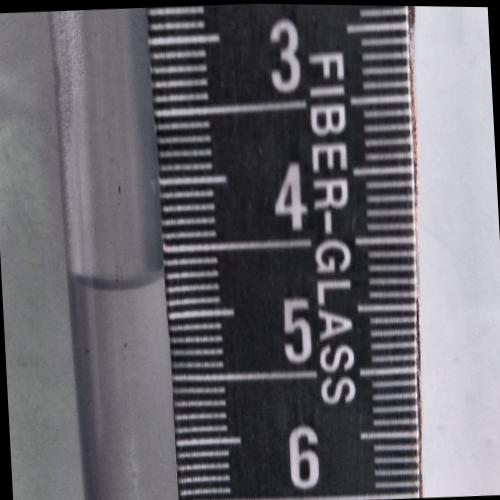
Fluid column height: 4.7 cm